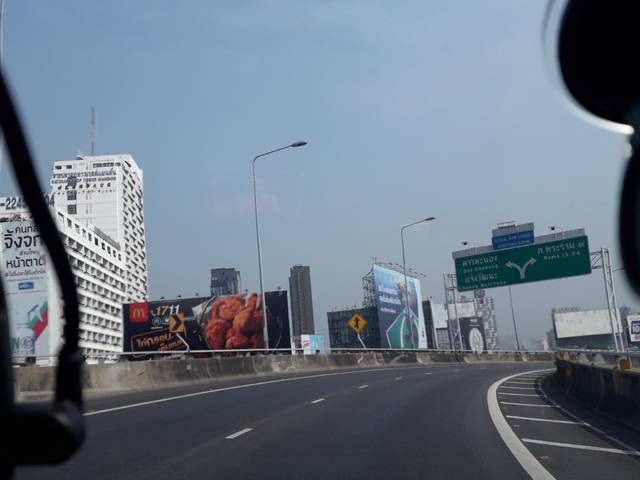
Region: Thailand
Coordinates: 13.759, 100.544